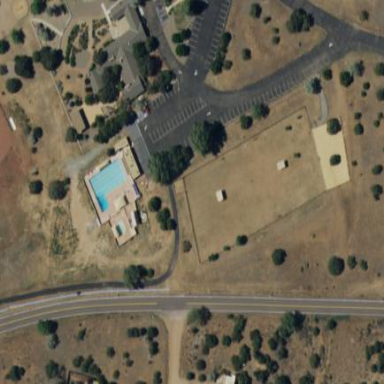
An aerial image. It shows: Dog park for leisure land.